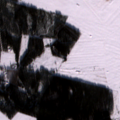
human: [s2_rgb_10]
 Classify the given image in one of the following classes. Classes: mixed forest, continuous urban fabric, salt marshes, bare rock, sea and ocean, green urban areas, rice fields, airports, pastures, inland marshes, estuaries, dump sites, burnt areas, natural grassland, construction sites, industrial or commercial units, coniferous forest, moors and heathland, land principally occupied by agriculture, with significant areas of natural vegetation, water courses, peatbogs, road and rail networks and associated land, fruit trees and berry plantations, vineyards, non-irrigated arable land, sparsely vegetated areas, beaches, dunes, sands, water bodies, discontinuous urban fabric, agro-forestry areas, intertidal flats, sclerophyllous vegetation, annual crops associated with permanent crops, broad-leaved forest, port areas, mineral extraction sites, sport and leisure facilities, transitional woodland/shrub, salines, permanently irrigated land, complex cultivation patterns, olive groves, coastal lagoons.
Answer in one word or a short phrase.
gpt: non-irrigated arable land, coniferous forest, mixed forest